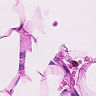
Metastatic tissue present: no